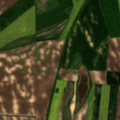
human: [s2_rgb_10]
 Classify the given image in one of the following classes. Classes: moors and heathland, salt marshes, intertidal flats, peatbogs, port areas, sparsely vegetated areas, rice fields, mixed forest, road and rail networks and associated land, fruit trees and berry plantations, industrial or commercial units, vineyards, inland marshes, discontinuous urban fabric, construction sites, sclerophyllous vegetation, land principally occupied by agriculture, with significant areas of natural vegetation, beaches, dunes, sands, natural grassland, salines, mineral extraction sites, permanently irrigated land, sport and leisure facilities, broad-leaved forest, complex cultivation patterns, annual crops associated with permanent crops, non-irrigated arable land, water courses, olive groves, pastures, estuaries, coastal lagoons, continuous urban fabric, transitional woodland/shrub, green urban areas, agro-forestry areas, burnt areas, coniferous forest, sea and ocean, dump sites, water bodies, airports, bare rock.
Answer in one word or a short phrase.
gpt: non-irrigated arable land